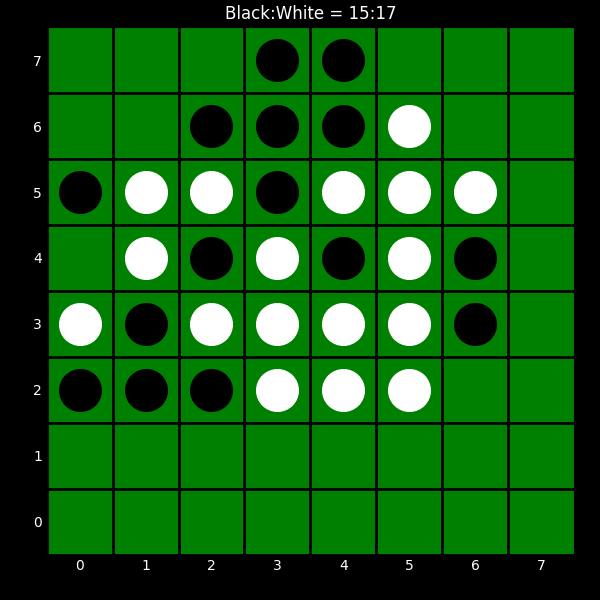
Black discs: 15
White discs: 17